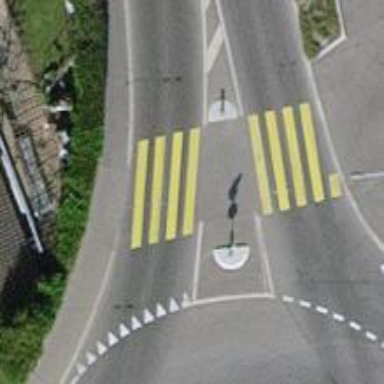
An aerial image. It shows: Uncontrolled crossing with central island on the road.